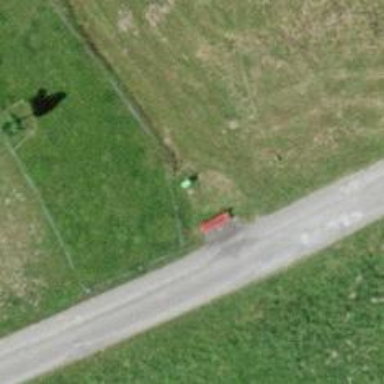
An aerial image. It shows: Bench for seating.